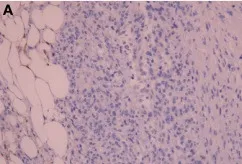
Photomicrograph showing negative immunohistochemical stains of. Desmin.
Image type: pathology (immunostaining)